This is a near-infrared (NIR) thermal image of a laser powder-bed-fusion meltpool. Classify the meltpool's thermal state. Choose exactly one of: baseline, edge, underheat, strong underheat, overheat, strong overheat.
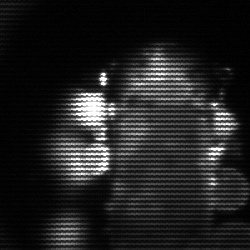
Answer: strong underheat